Question: I used this plugin in my Android phonegap application.
When I tried to add the attachment and sending the mail, each time it is crashing the Gmail app and showing " Unfortunately Gmail has stopped" . I checked that file has data also.
But didn't find the solution.
Can any one help me please..
Thanks in advance
my sample code is {window.plugin.email.open({
to: ['mymail@gmail.com'],
subject: 'Testing the Mail Functionality with Attachment',
body: "Hi",
isHtml: true,
attachments: ["JB/ReadingData.txt"]
});}
I updated the screenshot, which I ma getting the error message in the ADT. I ma not able to send an email with out attachment also.
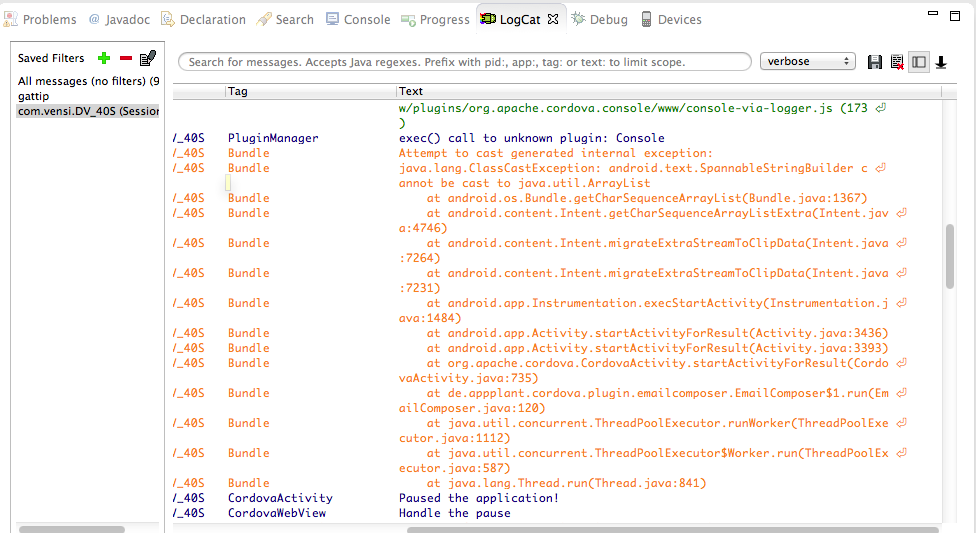
Answer: If i am not worng its because your attachment file it is crashing please check path of .txt file or either leave attachment field as blank and check. Reffer read me file with katzer email plugin implementation example. If possible will post code for the same.